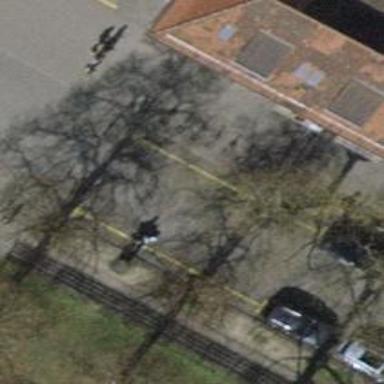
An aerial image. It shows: Bicycle parking area with stands available.